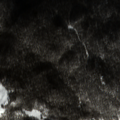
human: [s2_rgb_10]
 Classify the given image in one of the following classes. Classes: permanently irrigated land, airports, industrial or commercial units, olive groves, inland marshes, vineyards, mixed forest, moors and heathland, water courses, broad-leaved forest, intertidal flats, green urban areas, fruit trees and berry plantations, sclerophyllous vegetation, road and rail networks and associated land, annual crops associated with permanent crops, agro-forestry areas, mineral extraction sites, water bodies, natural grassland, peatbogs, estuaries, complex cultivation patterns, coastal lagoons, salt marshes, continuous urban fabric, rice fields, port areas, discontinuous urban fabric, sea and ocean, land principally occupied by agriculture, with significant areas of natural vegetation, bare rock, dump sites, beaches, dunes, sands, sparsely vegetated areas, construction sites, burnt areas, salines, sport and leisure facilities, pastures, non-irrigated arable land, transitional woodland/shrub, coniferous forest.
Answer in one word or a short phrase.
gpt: broad-leaved forest, transitional woodland/shrub